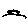
Label: moon